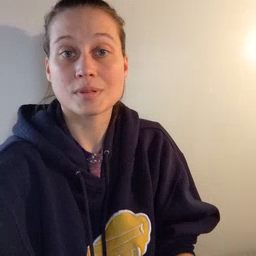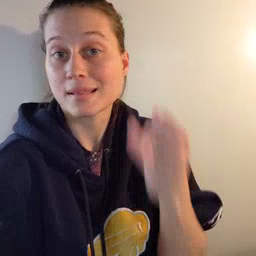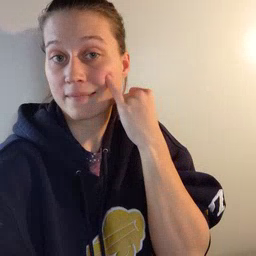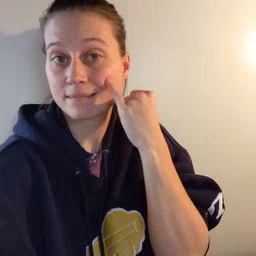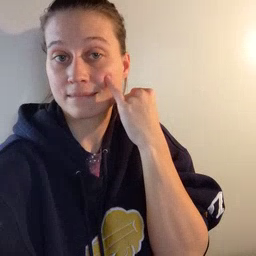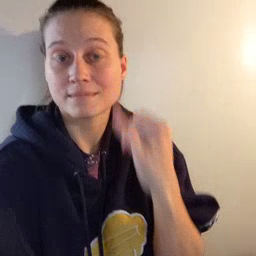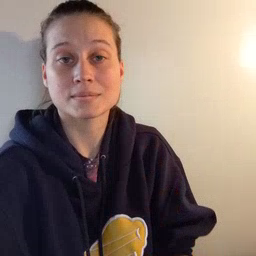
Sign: if